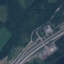
Land use / land cover class: Highway